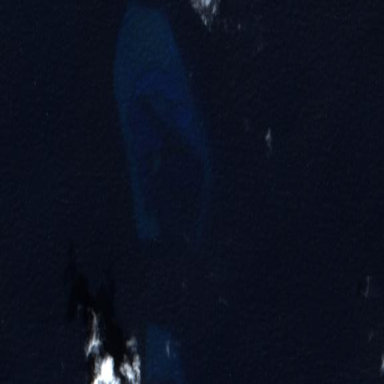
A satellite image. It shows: Beautiful reef in its natural habitat.